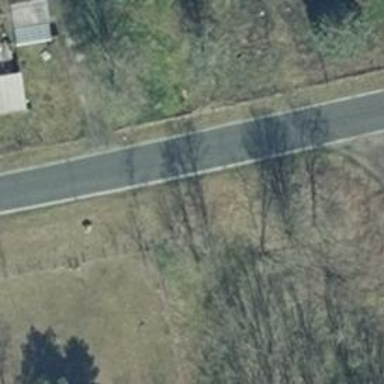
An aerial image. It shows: Secondary road with asphalt surface.